Field crop: maize
Growth stage: 2
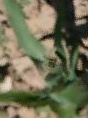
Species: maize